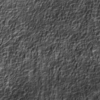
Label: not_dusty